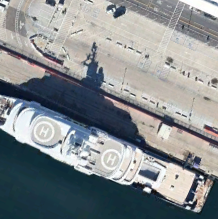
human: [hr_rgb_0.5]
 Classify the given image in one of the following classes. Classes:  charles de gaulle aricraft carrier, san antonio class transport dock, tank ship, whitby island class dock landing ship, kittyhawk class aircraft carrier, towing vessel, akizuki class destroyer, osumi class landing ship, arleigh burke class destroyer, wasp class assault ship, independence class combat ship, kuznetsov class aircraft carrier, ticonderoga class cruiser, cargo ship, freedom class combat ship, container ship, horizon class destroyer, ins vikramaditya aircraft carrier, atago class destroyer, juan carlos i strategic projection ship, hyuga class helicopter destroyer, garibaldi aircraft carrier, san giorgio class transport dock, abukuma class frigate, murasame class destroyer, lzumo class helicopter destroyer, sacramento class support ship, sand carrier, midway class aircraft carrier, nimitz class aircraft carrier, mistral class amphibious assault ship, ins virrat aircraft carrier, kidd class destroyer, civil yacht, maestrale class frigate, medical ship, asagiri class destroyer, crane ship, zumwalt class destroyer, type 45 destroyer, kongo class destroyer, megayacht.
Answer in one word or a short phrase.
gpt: Megayacht